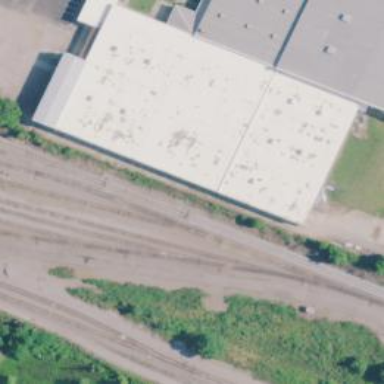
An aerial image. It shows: Railway yard.